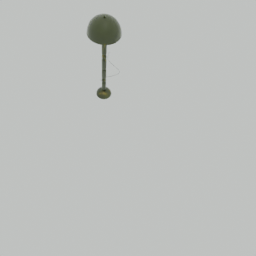
Label: lighting